Interaction volume radius: 5 \u00c5
Interaction volume height: 20 \u00c5
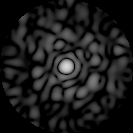
Disorder parameter: 0.8513